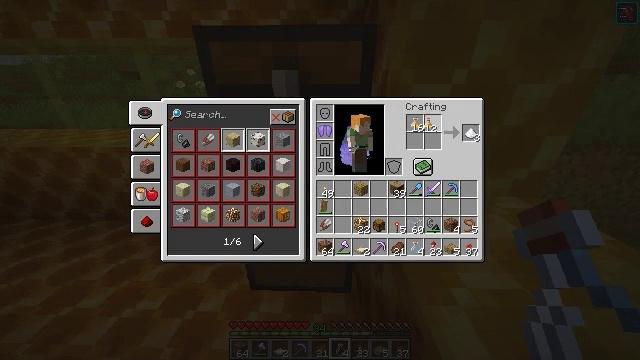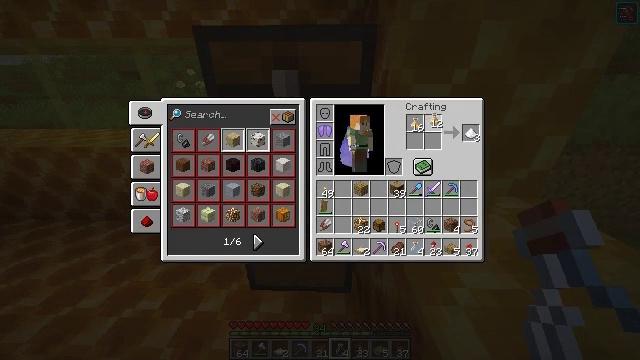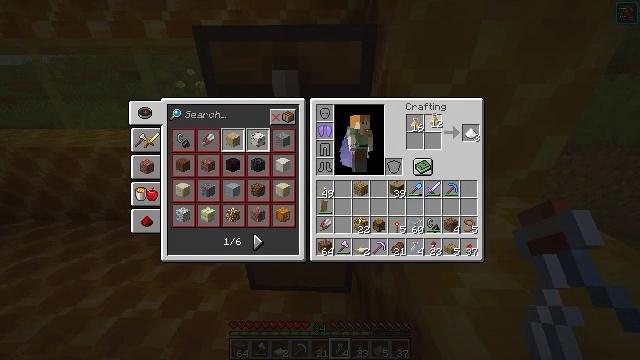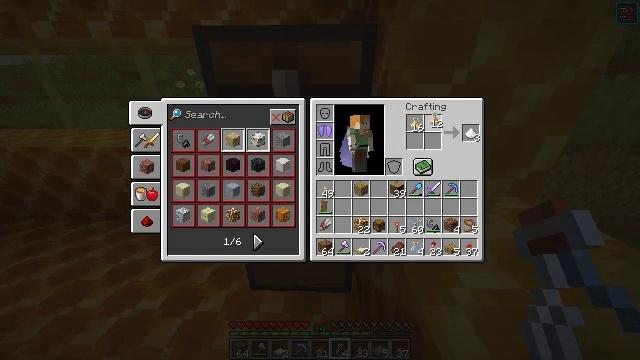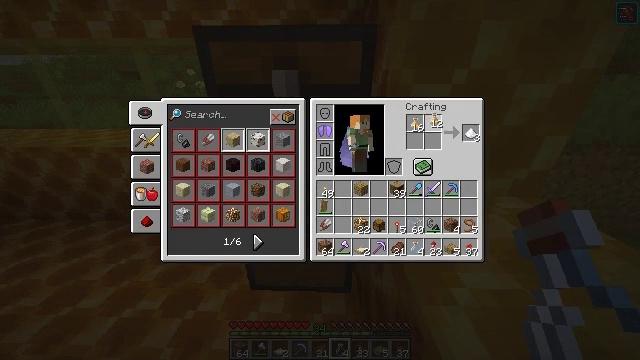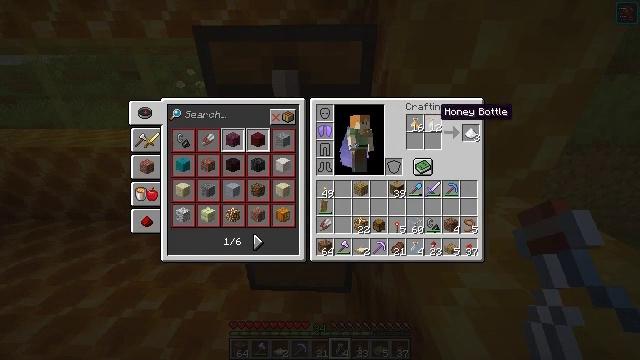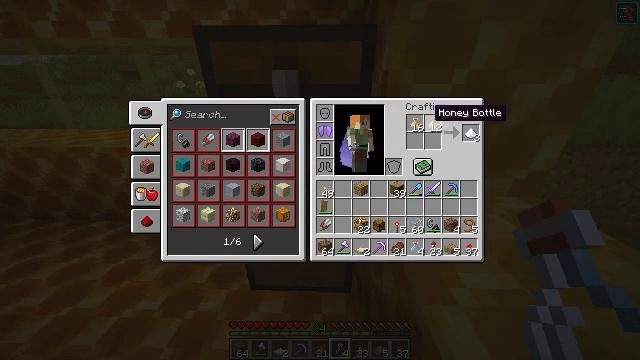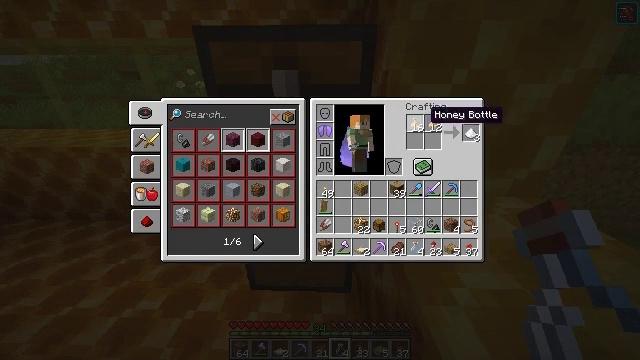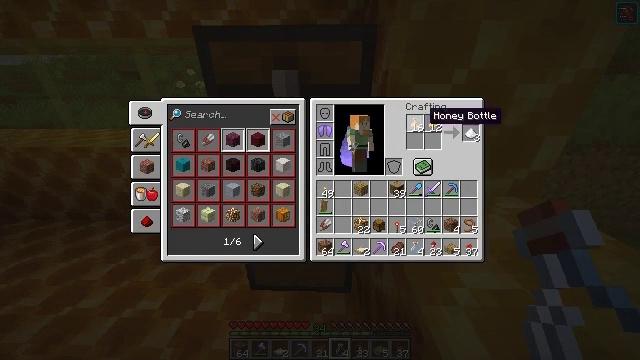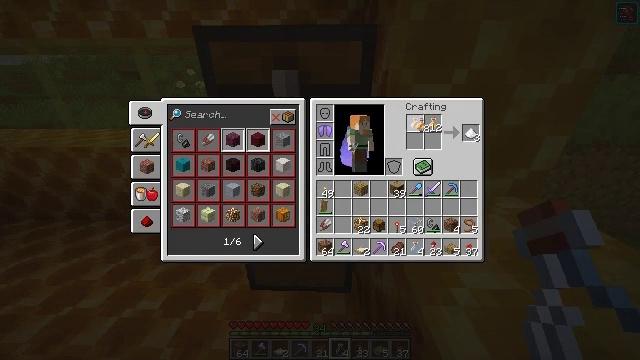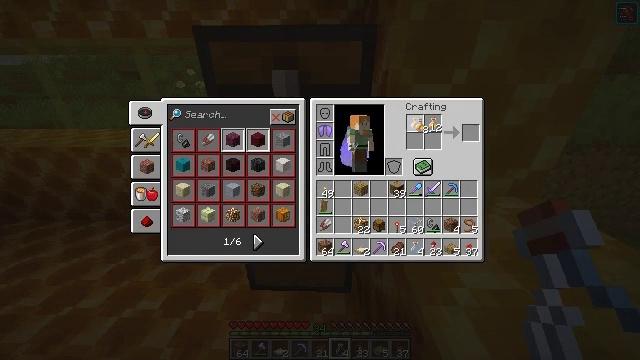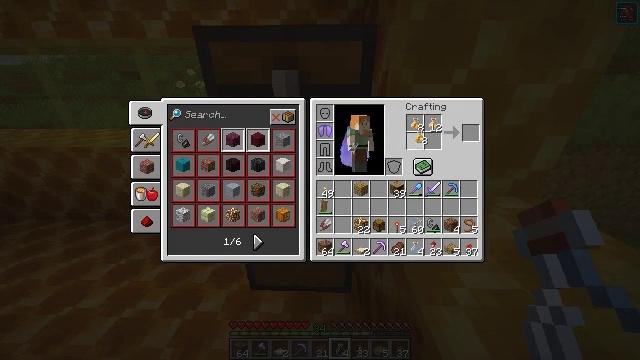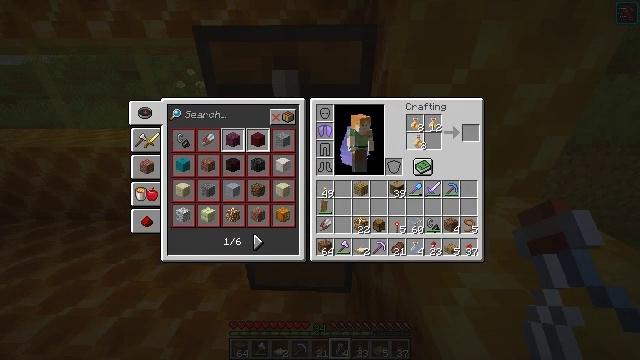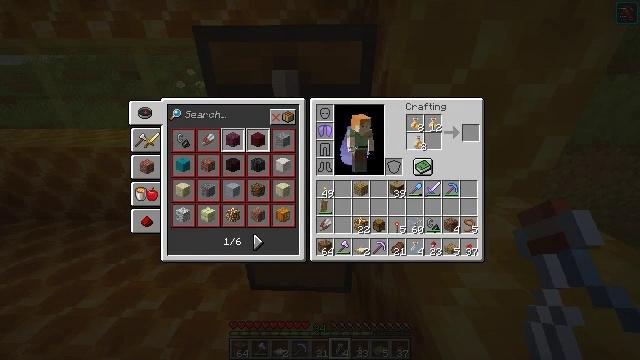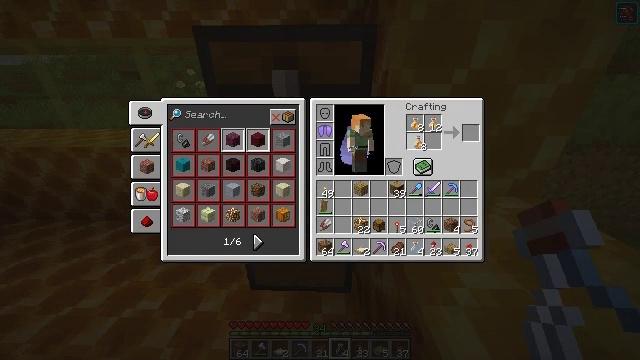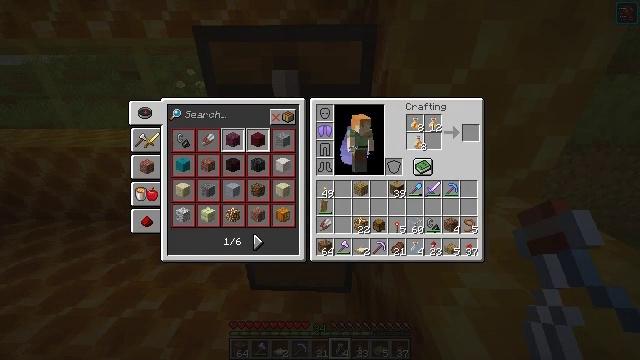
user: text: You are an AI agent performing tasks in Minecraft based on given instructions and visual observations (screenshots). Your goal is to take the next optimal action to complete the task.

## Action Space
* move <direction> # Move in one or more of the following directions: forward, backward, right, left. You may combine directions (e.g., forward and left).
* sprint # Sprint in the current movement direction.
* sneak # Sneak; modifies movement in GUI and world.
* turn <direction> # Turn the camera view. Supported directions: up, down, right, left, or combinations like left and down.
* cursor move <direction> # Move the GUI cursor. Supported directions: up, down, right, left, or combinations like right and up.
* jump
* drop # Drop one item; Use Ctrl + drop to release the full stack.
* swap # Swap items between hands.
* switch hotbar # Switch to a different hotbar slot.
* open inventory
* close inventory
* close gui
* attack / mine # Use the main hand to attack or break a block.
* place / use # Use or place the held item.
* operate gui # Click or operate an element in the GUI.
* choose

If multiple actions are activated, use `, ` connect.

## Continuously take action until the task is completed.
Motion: motion action
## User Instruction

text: Create a honey block using four honey bottles.
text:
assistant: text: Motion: no_op
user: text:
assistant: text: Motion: operate gui
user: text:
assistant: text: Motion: operate gui
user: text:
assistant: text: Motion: operate gui
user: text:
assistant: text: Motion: no_op
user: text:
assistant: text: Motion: no_op
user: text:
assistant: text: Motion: no_op
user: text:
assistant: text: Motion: no_op
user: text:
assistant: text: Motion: choose
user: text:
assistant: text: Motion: choose
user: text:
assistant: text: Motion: cursor move down
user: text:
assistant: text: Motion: no_op
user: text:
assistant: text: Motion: no_op
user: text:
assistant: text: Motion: operate gui
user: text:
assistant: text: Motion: operate gui
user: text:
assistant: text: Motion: no_op
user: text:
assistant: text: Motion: cursor move up
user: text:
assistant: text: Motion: no_op
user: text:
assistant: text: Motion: choose
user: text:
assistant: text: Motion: cursor move down, choose
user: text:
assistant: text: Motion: no_op
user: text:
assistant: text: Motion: no_op
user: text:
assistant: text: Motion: operate gui
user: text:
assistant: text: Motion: operate gui
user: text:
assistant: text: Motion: no_op
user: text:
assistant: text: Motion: no_op
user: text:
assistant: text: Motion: no_op
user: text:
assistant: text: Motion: sneak, cursor move right
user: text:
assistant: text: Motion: sneak, cursor move right
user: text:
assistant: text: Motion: sneak